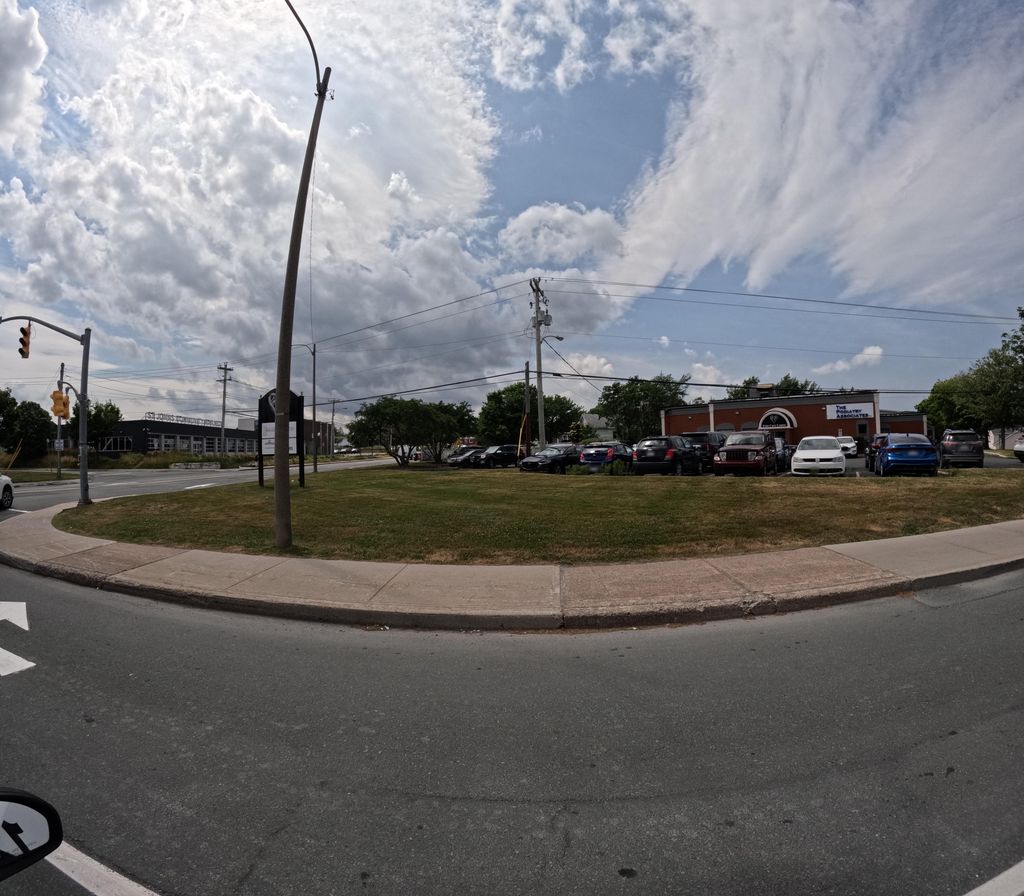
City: st_johns